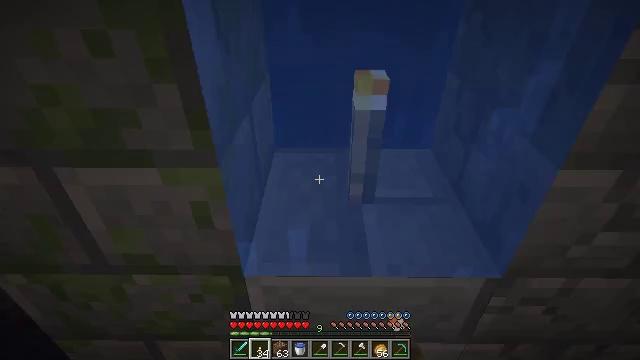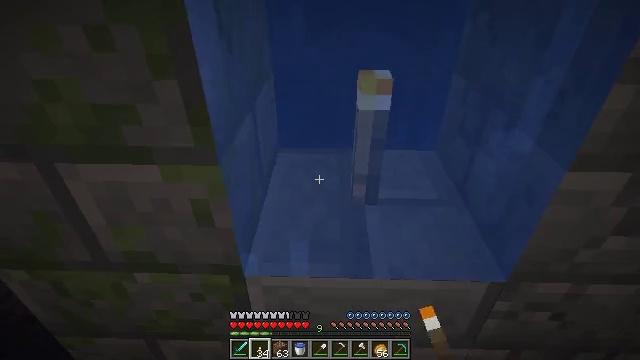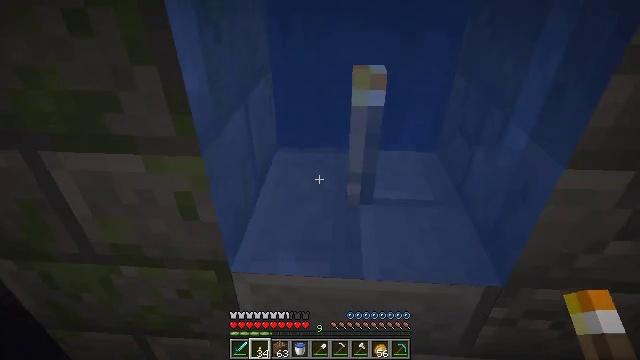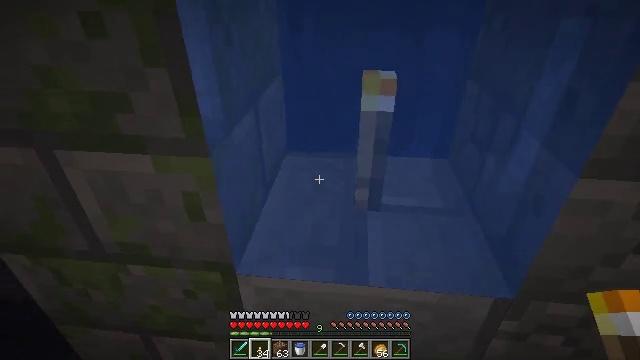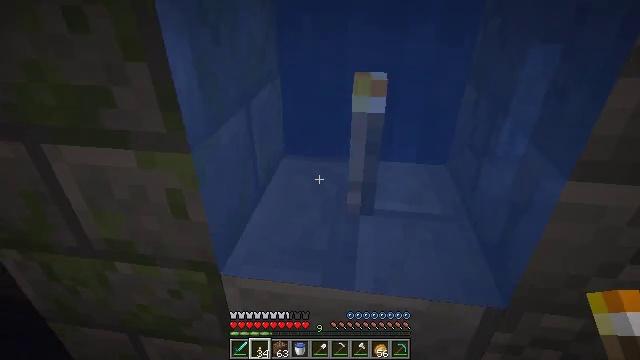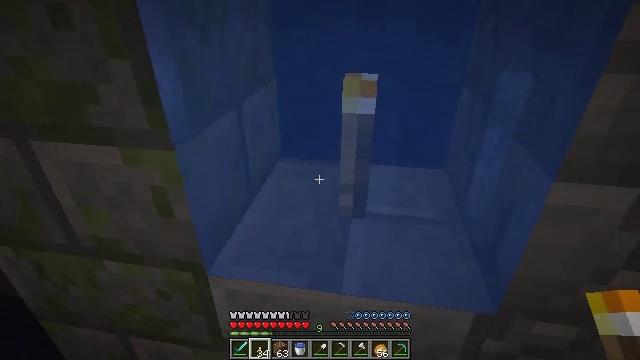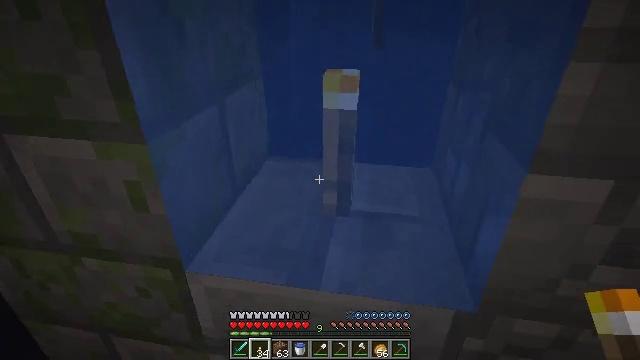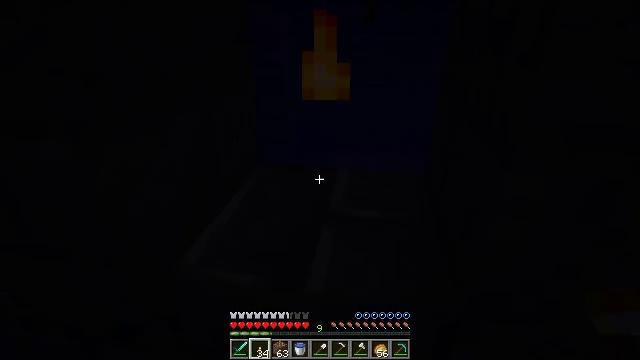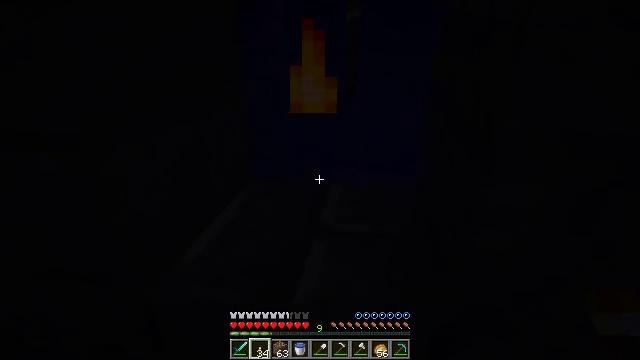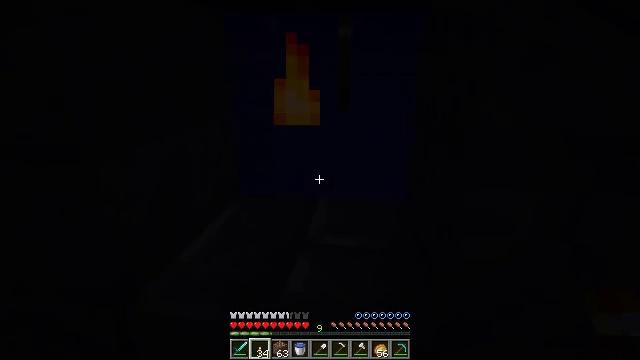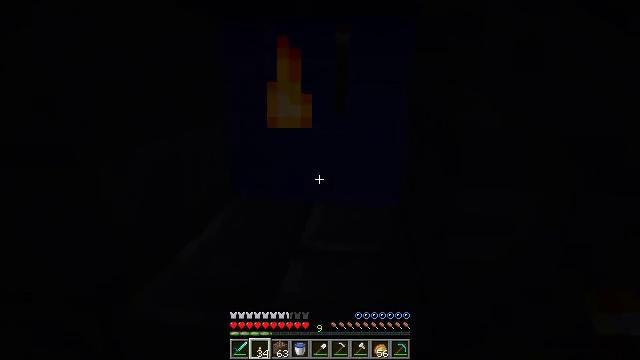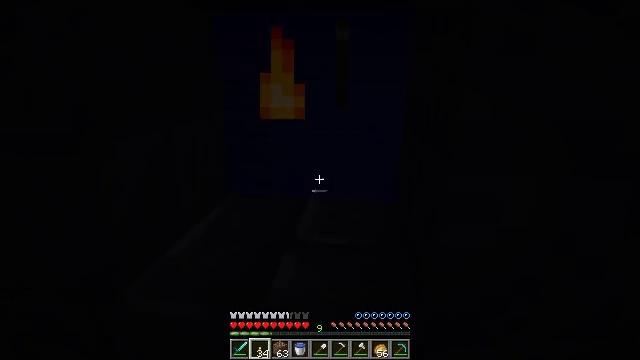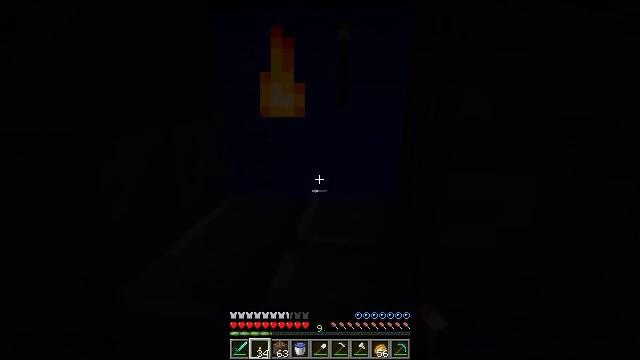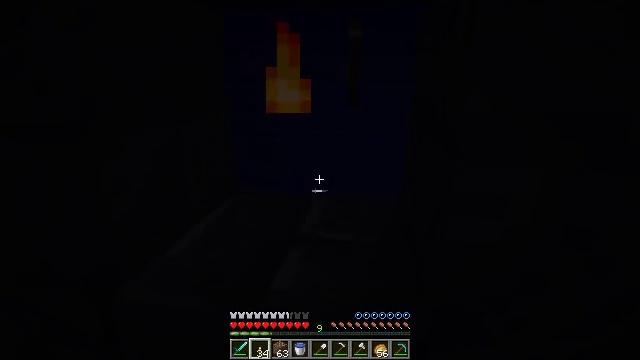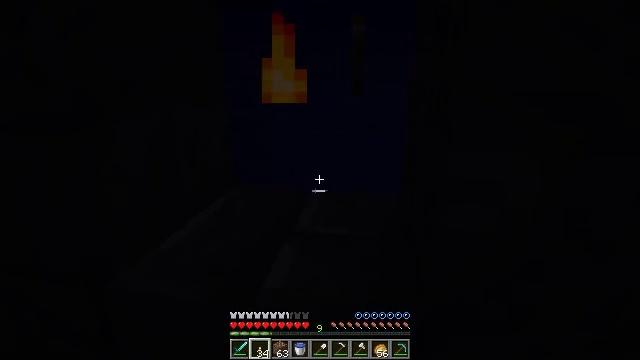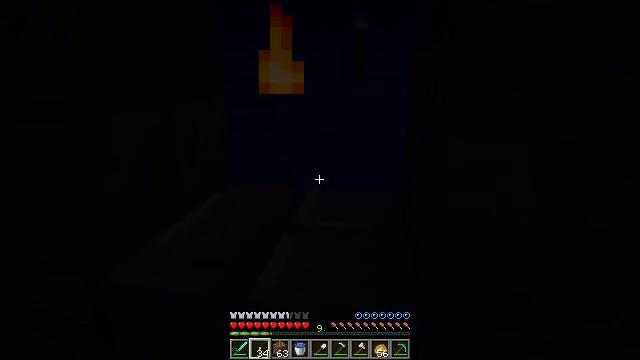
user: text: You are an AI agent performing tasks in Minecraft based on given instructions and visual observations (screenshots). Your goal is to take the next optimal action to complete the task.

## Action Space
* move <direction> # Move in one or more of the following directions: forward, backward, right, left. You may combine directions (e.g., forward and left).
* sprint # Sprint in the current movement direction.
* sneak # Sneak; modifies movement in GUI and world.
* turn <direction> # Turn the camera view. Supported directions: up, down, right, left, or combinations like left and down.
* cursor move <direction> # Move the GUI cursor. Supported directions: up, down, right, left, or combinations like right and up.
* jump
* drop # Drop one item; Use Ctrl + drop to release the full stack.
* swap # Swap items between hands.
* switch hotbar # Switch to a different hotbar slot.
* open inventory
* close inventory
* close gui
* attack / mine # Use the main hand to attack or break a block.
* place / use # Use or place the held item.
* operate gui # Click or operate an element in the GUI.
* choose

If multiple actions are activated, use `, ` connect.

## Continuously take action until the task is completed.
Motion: motion action
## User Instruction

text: Collect polished granite for building.
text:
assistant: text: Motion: move right, turn left
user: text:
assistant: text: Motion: move right, turn left
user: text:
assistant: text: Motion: move right, turn left and up
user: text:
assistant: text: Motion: move right, turn left and up
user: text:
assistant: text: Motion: move right, turn left and up
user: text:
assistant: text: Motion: no_op
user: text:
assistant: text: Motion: turn up
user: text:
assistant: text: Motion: turn up
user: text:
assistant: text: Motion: turn up
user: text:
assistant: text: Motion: turn up
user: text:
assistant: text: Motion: attack / mine
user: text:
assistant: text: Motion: attack / mine
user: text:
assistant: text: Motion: turn left
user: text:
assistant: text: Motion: no_op
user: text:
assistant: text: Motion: no_op
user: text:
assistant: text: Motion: move right
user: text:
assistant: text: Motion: move right, turn right and down
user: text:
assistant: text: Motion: move right, turn right
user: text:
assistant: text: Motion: move right, turn right
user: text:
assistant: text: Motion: move right, turn right
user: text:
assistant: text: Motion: move right, turn right
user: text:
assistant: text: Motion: move forward and move right
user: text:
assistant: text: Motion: move forward and move right
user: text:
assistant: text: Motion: move forward and move right, turn up
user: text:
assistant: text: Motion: move forward and move right, turn left and up
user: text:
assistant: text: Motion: move forward and move right, turn left and up
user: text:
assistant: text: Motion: move forward and move right, turn left
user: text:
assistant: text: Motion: move left
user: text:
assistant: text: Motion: move left
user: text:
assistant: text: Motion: move left